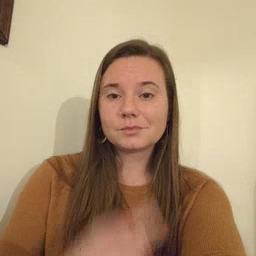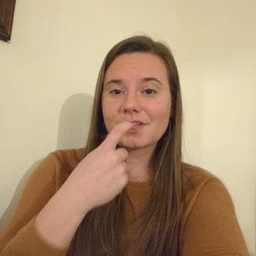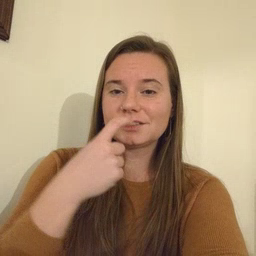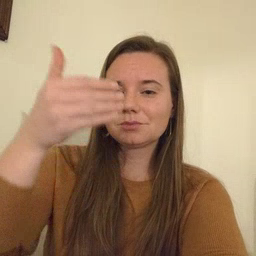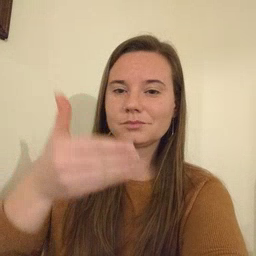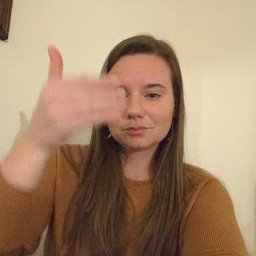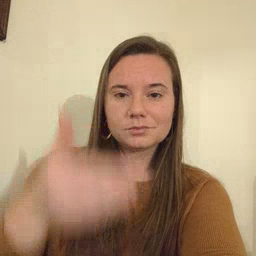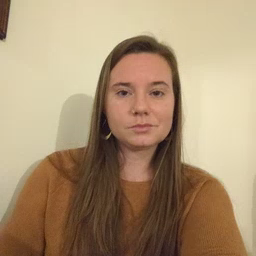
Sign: glasswindow